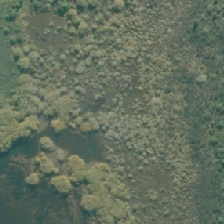
Land cover: herbaceous_freshwater_vege